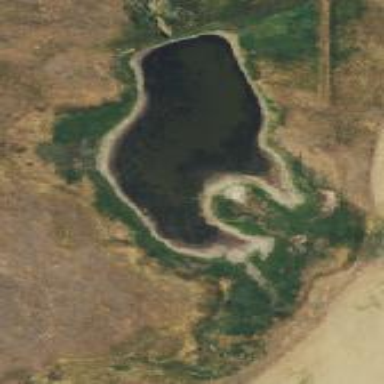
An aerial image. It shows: Reservoir.